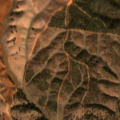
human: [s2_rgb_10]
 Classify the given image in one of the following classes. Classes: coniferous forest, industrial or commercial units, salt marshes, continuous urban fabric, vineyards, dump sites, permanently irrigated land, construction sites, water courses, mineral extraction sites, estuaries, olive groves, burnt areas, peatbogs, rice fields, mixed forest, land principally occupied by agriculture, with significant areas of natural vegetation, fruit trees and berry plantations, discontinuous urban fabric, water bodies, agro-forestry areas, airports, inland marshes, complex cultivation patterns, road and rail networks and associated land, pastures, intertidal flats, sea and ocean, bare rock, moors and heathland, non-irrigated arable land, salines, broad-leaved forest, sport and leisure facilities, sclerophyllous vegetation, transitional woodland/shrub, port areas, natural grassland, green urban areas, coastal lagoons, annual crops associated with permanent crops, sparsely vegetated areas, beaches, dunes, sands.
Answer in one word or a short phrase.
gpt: non-irrigated arable land, agro-forestry areas, broad-leaved forest, transitional woodland/shrub